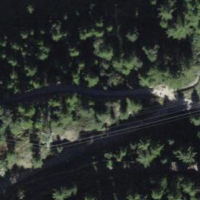
EUNIS habitat code: 43
Species observed at this site:
Corvus corone
Turdus philomelos
Fringilla montifringilla
Emberiza cia
Chloris chloris
Anthus spinoletta
Turdus pilaris
Phoenicurus ochruros
Sitta europaea
Nucifraga caryocatactes
Passer domesticus
Fringilla coelebs
Corvus corax
Ptyonoprogne rupestris
Motacilla alba